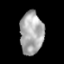
Tissue: lung
Cell type: Epithelial cells
Senescence score: 0.2249
Nuclear area (px): 987
Mean DAPI intensity: 168.141